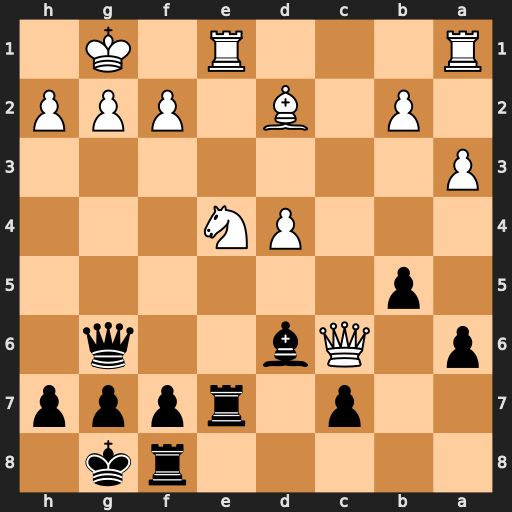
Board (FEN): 5rk1/2p1rppp/p1Qb2q1/1p6/3PN3/P7/1P1B1PPP/R3R1K1
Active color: b
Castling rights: -
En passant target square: -
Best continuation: Bxh2+ Kxh2 Qxc6